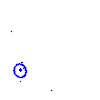
Particle: pion